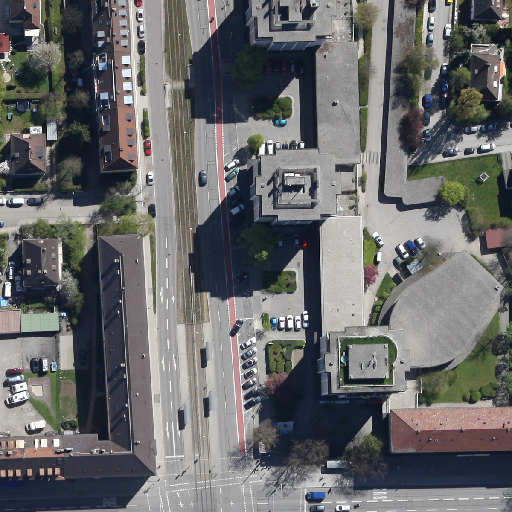
Referring expression: bikeway